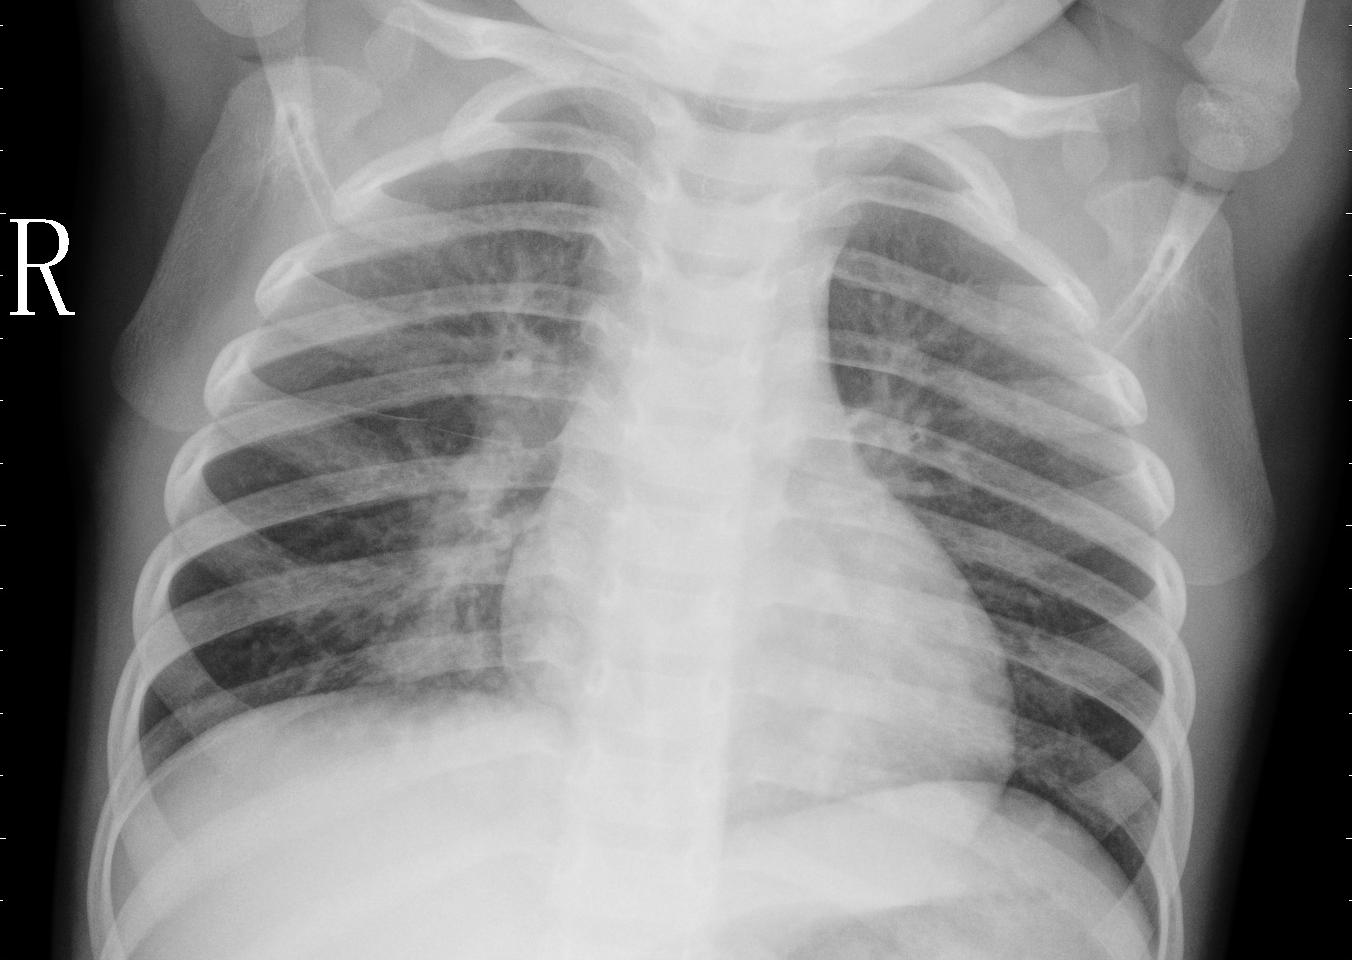
Diagnosis: PNEUMONIA